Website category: university
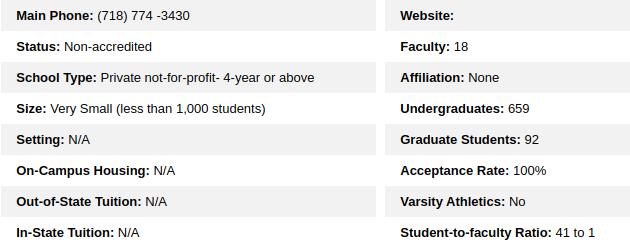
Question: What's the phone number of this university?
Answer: (718) 774 -3430

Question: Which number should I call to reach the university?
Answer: (718) 774 -3430

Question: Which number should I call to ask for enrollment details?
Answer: (718) 774 -3430

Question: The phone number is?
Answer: (718) 774 -3430

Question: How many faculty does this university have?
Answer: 18

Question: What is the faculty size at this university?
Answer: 18

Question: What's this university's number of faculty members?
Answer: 18

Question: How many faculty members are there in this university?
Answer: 18

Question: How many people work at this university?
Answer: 18

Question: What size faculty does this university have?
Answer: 18

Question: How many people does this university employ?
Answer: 18

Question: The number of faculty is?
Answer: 18

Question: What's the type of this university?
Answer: Private not-for-profit- 4-year or above

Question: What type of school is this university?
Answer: Private not-for-profit- 4-year or above

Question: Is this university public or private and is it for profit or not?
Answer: Private not-for-profit- 4-year or above

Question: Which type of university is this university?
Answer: Private not-for-profit- 4-year or above

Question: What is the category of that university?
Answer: Private not-for-profit- 4-year or above

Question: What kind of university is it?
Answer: Private not-for-profit- 4-year or above

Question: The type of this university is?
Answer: Private not-for-profit- 4-year or above

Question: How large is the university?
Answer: Very Small (less than 1,000 students)

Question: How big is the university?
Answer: Very Small (less than 1,000 students)

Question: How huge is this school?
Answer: Very Small (less than 1,000 students)

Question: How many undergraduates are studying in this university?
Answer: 659

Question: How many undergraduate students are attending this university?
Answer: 659

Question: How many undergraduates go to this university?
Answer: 659

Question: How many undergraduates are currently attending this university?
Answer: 659

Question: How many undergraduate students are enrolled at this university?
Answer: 659

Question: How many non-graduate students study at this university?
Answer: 659

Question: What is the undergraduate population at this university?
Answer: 659

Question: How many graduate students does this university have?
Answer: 92

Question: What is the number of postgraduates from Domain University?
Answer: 92

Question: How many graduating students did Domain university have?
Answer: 92

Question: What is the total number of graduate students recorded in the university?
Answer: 92

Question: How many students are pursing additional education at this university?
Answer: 92

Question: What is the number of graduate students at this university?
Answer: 92

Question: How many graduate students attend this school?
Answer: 92

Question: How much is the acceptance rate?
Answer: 100%

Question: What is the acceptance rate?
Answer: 100%

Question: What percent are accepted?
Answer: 100%

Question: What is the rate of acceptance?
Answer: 100%

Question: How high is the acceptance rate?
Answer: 100%

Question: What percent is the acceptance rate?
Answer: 100%

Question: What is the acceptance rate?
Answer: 100%

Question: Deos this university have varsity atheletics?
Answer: No

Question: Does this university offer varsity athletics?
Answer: No

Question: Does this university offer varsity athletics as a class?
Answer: No

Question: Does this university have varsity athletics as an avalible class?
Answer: No

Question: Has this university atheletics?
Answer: No

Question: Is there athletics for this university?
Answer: No

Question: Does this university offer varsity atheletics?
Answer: No

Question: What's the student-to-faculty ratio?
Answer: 41 to 1

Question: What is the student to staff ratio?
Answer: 41 to 1

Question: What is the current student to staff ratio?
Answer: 41 to 1

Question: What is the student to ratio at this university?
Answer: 41 to 1

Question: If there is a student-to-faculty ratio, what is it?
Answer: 41 to 1

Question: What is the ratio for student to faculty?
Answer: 41 to 1

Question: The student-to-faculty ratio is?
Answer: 41 to 1